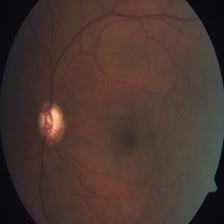
Diabetic retinopathy grade: Severe